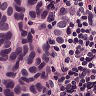
Metastatic tissue present: yes